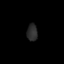
Tissue: lung
Cell type: T cells
Senescence score: 0.5487
Nuclear area (px): 177
Mean DAPI intensity: 43.294